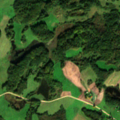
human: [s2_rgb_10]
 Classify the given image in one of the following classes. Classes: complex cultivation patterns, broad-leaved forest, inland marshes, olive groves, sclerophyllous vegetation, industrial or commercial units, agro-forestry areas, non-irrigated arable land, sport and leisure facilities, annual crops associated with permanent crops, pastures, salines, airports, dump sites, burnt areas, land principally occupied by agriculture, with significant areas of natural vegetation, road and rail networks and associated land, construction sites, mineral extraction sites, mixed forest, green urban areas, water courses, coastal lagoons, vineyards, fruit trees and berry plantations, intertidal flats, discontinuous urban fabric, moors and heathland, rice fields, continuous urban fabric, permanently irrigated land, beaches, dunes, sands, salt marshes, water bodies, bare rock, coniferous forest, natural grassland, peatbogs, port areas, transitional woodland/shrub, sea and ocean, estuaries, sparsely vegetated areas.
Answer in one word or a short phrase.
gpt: pastures, complex cultivation patterns, land principally occupied by agriculture, with significant areas of natural vegetation, broad-leaved forest